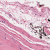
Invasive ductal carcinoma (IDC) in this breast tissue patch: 0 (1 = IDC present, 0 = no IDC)